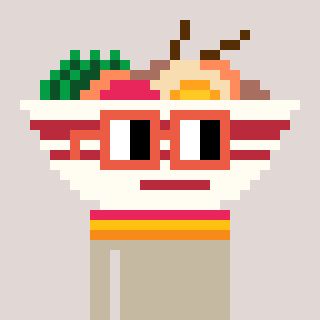
a pixel art character with square orange glasses, a noodles-shaped head and a bege-colored body on a warm background